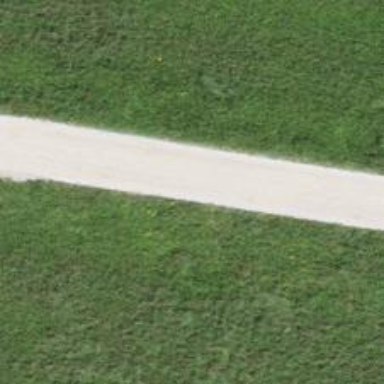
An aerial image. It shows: Track with fine gravel surface of grade2.